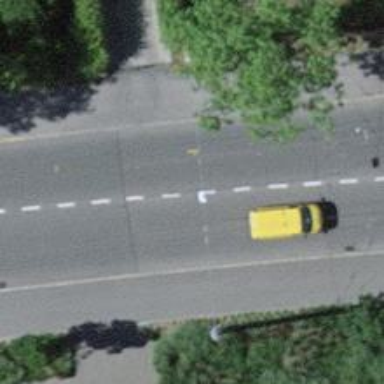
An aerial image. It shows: Tertiary road with trolley wires. There are separate sidewalks on both sides.